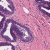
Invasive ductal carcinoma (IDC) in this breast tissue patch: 0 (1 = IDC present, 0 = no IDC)